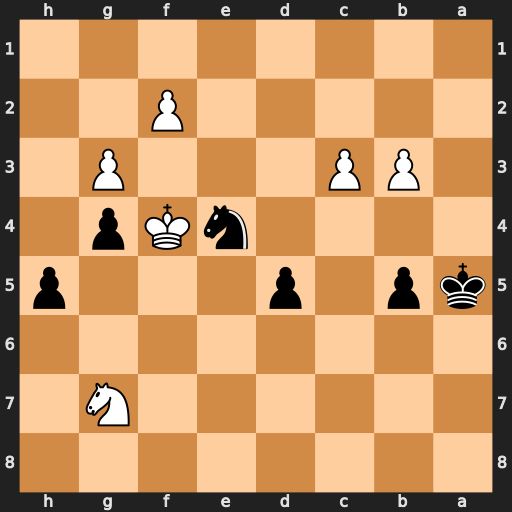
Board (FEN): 8/6N1/8/kp1p3p/4nKp1/1PP3P1/5P2/8
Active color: b
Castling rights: -
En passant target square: -
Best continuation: Nxc3 Nxh5 Kb4